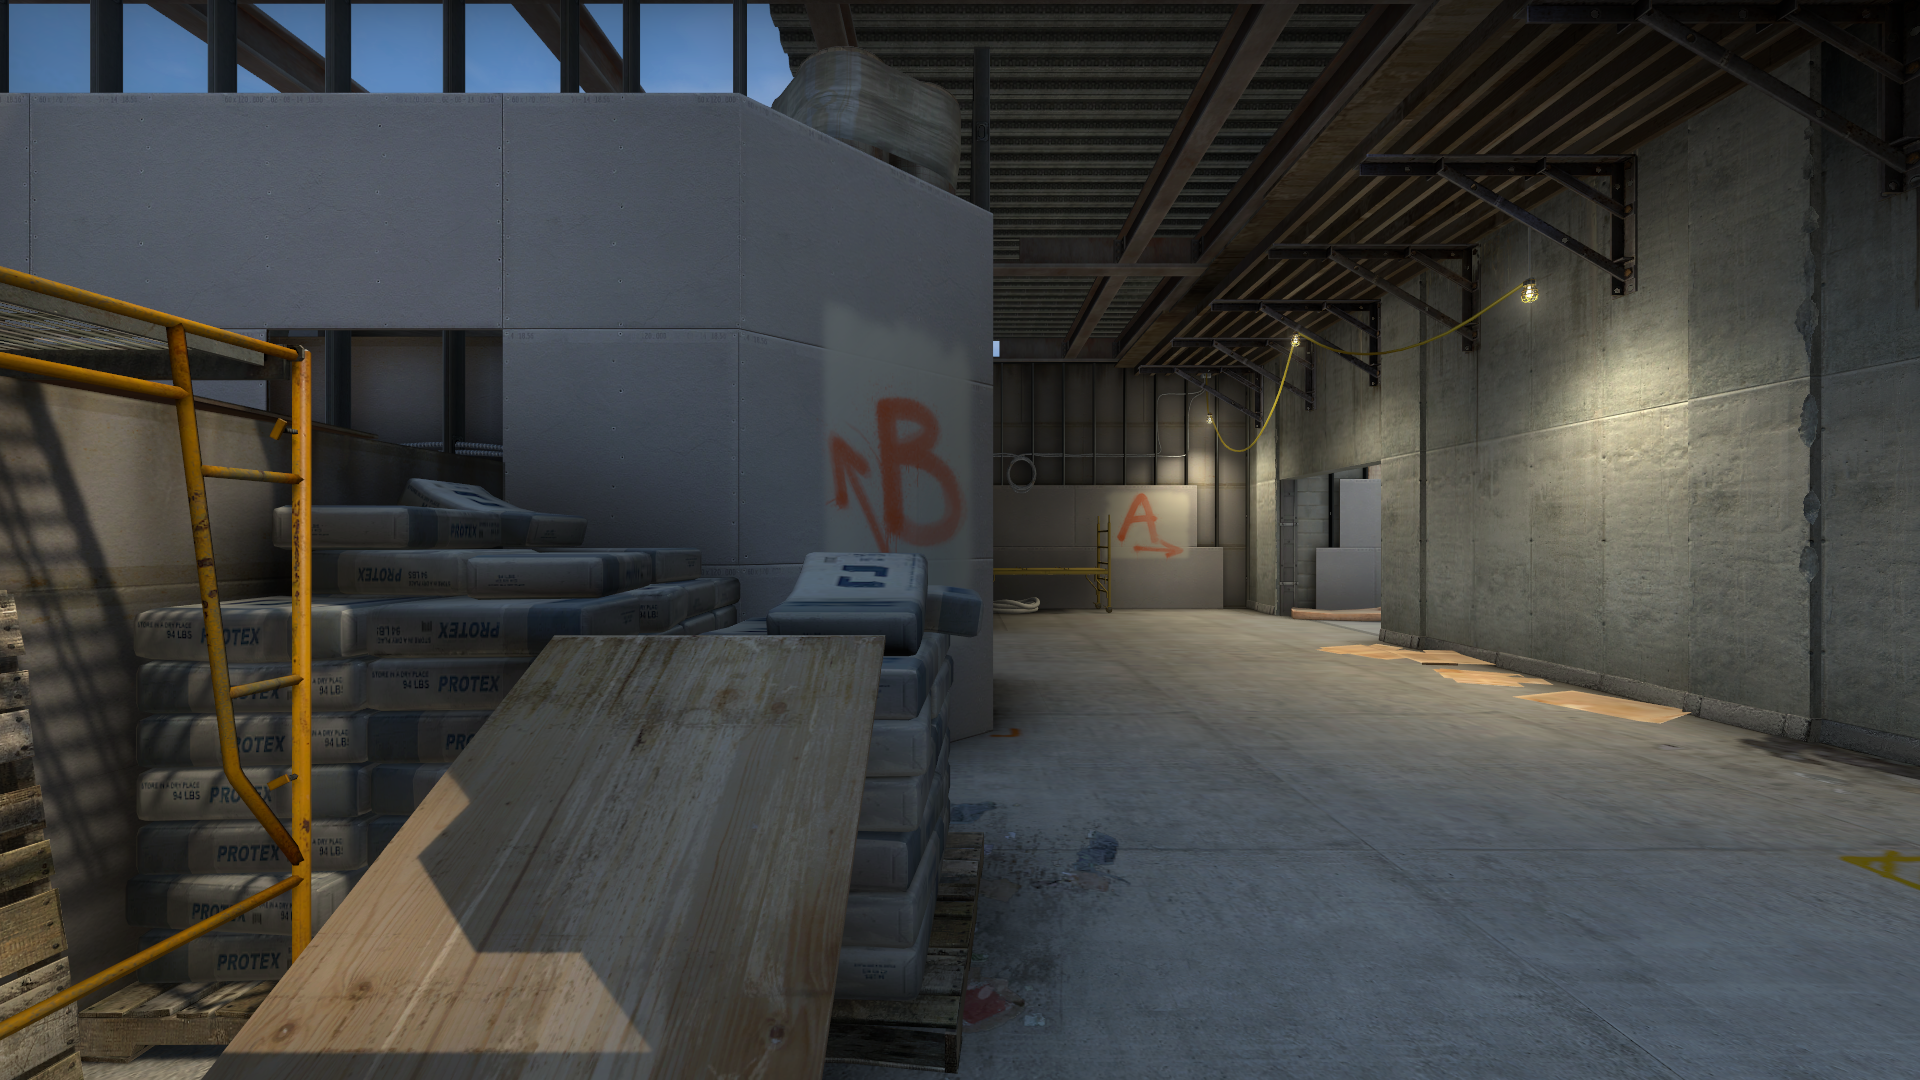
Map: de_vertigo